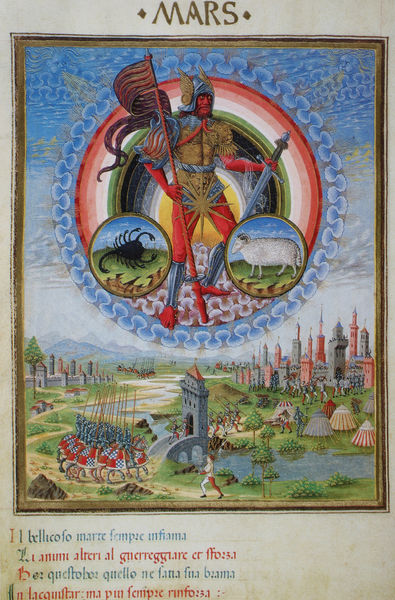
Titel: De Sphaera, Mars
Standort: Modena
Institution: Biblioteca Estense
Schlagwörter: baum, berg, blau, felsen, gott, himmel, kampf, mann, wasser, weiß, wolken, bäume, fluss, gelb, grün, himmerl, landschaft, menschen, see, stadt, ufer, bunt, frankreich, grau, licht, männer, schwarz, zeichnung, dach, rot, weg, wolke, hose, mensch, pelz, rahmen, stein, bach, hügel, brücke, büsche, gewässer, kanal, pfad, gold, personen, blatt, person, kreis, pferd, pferde, reiter, rund, turm, farbig, schrift, papier, bogen, italien, vedute, fahne, flagge, berge, fels, gebirge, dächer, mauer, tag, weis, krieg, schlacht, lanze, soldaten, tor, stadtansicht, bögen, lamm, schaf, buch, burg, medaillon, rechteck, türmchen, türme, stern, druck, seite, illustration, schwert, text, waffen, soldat, kreise, kugel, helm, allegorie, ritter, armee, heer, rüstung, buchseite, wappen, stadttor, brustpanzer, rosse, götter, teufel, mittelalter, krieger, stachel, stadtmauer, venus, lanzen, speere, sternzeichen, mars, ciel, krebs, aureole, zelt, zelte, bund, ville, standarte, lager, planet, latein, regenbogen, dessin, zugbrücke, italienisch, widder, kalender, mäandern, buchillustration, buchmalerei, lamm gottes, tierkreis, tierkreiszeichen, belagerung, brückenturm, märz, feldlager, stundenbuch, illumination, skorpion, planeten, verblauen, illuminiert, duc de berry, zukunft, zeltstadt, ilustration, kriegsgott, monatsblatt, sctadt, aries, rivier, fane, brücker, vedu, tierkreiszeichen krebs, zodiacus, monatsbild, sterbild, burk, südalpin, plante, #krieger, animeaux, ziege stadt, planetenkinder